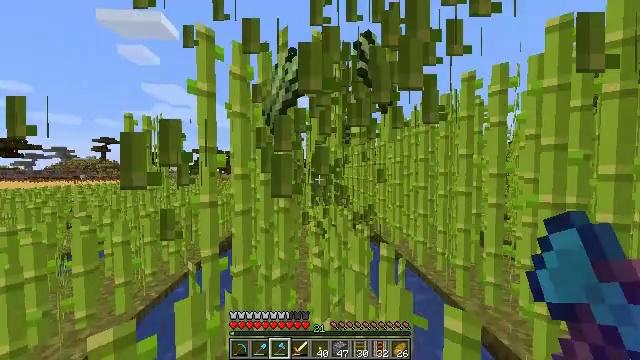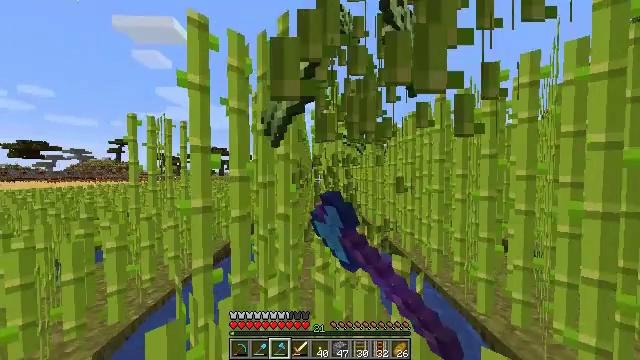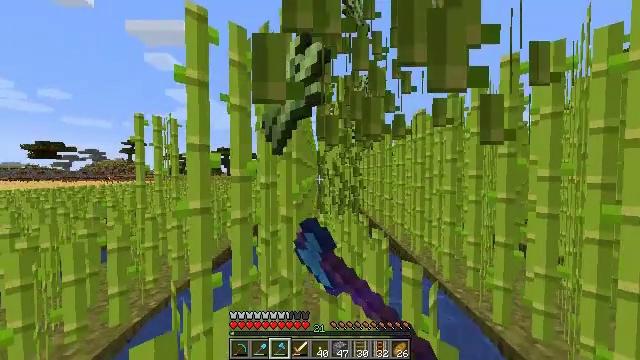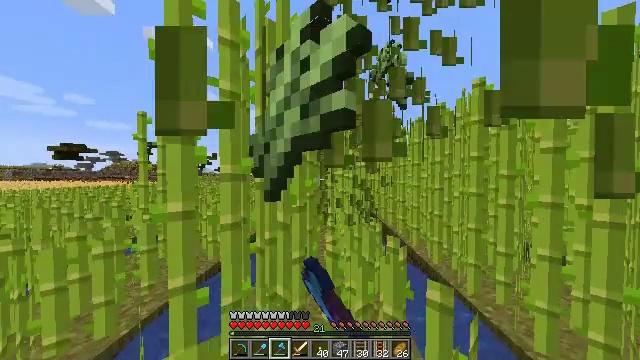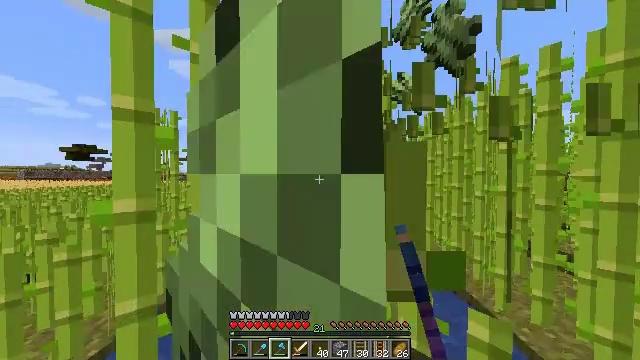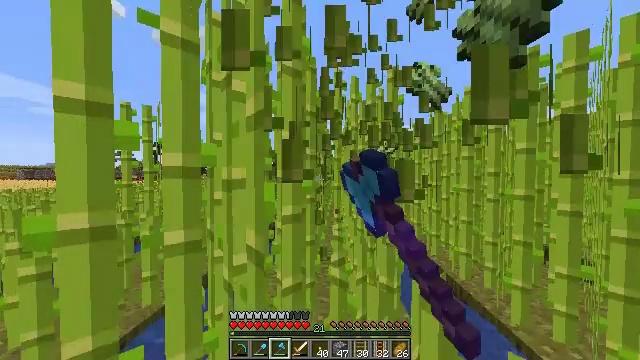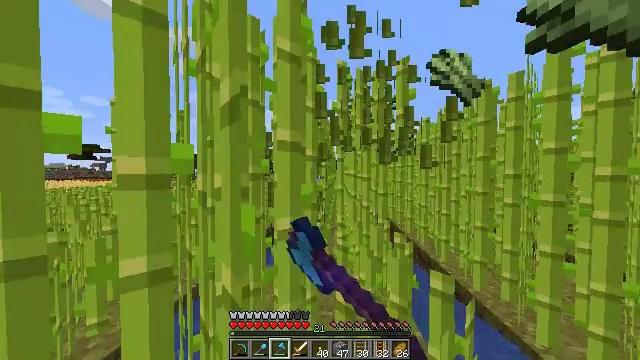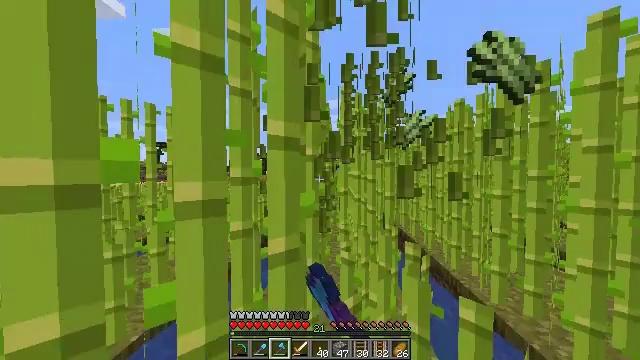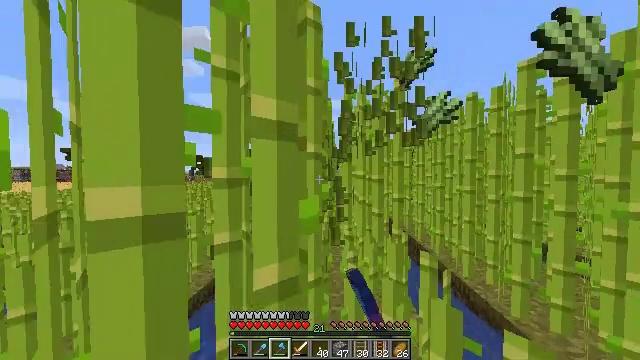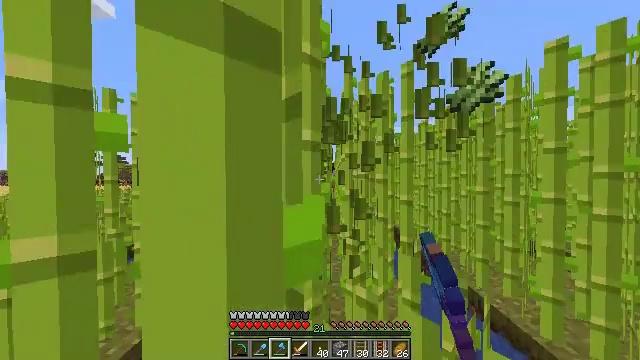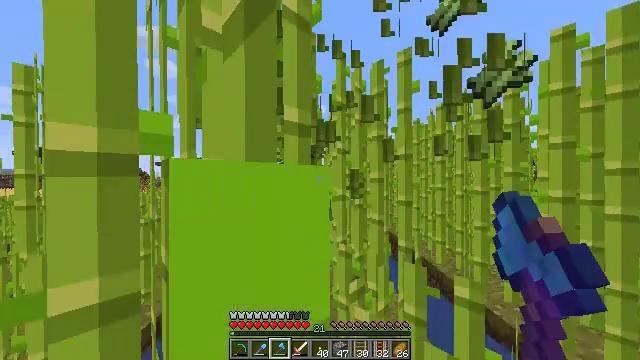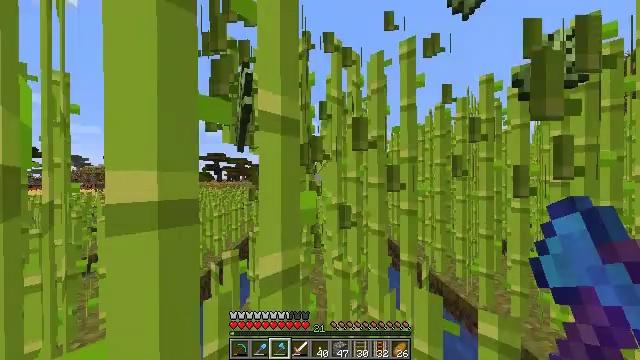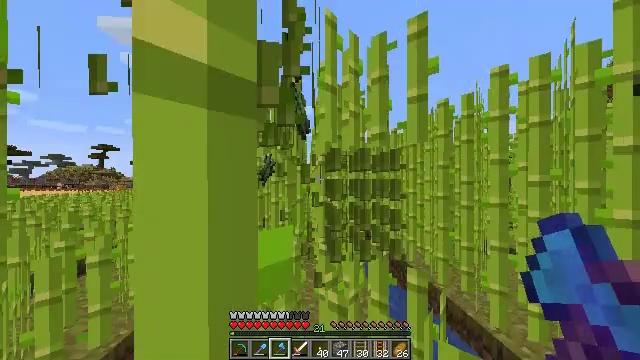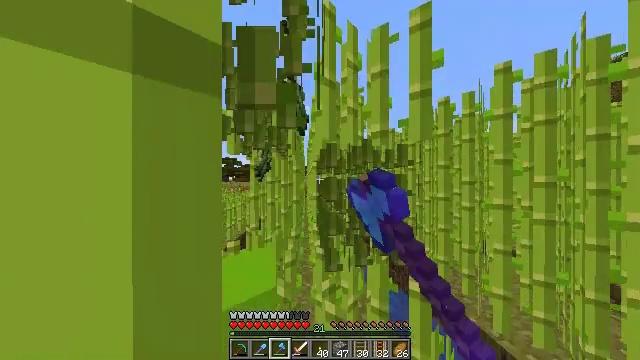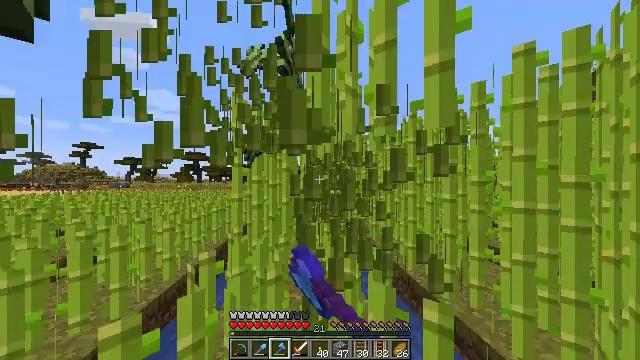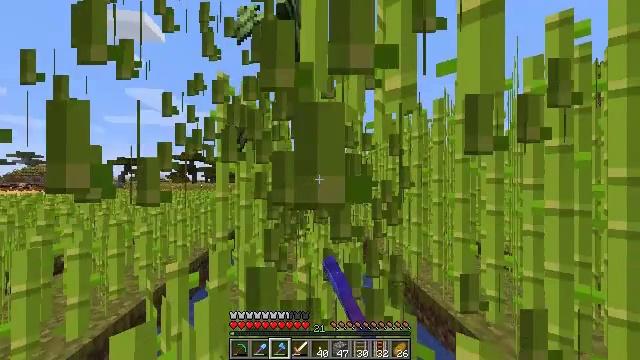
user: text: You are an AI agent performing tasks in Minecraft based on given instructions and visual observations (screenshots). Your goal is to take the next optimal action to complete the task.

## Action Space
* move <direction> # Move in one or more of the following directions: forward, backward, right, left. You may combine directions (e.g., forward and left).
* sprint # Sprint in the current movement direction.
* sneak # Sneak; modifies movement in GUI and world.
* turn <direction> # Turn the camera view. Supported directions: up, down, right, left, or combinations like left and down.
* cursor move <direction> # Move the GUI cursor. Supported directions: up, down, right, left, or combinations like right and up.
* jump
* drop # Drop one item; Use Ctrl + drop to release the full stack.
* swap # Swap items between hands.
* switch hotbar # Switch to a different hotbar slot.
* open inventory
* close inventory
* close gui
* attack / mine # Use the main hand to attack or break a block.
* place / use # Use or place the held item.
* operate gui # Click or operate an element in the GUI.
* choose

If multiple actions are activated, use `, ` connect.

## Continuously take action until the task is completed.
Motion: motion action
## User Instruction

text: Mine the sugar cane near rivers.
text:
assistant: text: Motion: move forward, sprint, turn left, attack / mine
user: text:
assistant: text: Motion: move forward, sprint, turn left, attack / mine
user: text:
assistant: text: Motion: move forward, sprint, turn left, attack / mine
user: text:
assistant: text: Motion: move forward, sprint, turn left, attack / mine
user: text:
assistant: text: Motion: move forward, sprint, attack / mine
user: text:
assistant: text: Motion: move forward, sprint, attack / mine
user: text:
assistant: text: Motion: move forward, sprint, attack / mine
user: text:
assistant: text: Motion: move forward, sprint, attack / mine
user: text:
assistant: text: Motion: move forward, sprint, turn right, attack / mine
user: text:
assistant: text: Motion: move forward, sprint, turn right, attack / mine
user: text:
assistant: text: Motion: move forward, sprint, turn right, attack / mine
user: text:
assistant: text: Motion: move forward, sprint, turn right, attack / mine
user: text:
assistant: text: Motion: move forward, sprint, attack / mine
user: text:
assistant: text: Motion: move forward, sprint, turn right, attack / mine
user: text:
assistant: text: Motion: move forward, sprint, attack / mine
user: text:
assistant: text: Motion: move forward, sprint, attack / mine
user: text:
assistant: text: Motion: move forward, sprint, attack / mine
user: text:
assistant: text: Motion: move forward, sprint, attack / mine
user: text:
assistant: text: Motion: move forward, sprint, turn left, attack / mine
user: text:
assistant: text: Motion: move forward, sprint, turn left, attack / mine
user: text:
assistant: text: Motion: move forward, sprint, attack / mine
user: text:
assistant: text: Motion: move forward, sprint, attack / mine
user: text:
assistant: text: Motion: move forward, sprint, turn left, attack / mine
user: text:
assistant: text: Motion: move forward, sprint, turn left, attack / mine
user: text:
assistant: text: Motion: move forward, sprint, attack / mine
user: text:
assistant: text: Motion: move forward, sprint, attack / mine
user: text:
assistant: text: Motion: move forward, sprint, turn right, attack / mine
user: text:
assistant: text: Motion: move forward, sprint, turn right, attack / mine
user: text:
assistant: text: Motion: move forward, sprint, turn right, attack / mine
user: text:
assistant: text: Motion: move forward, sprint, attack / mine